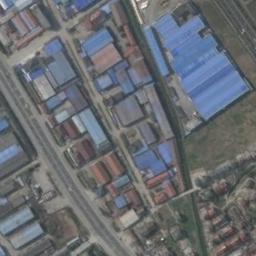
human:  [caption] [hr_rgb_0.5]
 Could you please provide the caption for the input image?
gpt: Neatly planned factories and roads in an industrial area, With green belts and vacant plots .

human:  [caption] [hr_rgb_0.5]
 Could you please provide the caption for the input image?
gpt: The industrial area has some workshops of different colors and sizes and a green area and some roads go through the industrial area .

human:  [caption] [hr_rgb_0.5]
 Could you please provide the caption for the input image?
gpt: There are numerous houses of different shapes and sizes in the industrial zone .

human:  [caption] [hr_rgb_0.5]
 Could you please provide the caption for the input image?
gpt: One building in the industrial area has a red roof .

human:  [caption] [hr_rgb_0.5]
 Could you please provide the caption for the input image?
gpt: There are some blue buildings and red buildings on the industrial area .